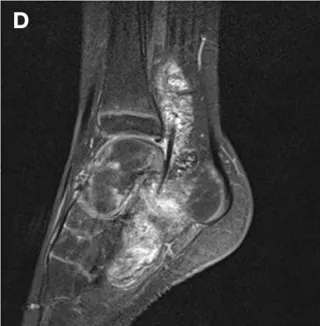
T1 sequence after gadolinium injection of left ankle in sagittal plane : Large synovial panuses mainly affecting the subtalar joint and voluminous synovial masses developed around the long plantar flexor hallucis behind the lower end of the tibia. These signs were highly suggestive of multifocal villonodular synovitis which was later confirmed by histopathological examination.
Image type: radiology (mri)